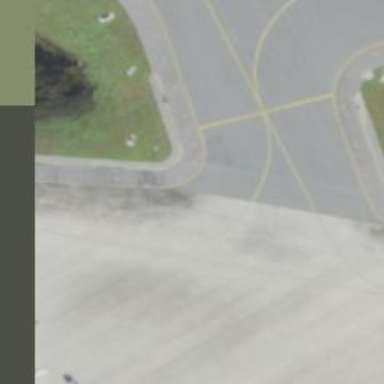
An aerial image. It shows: View of taxiway at the airport.